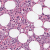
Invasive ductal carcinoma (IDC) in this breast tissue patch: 1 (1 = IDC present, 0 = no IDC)